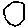
Label: circle